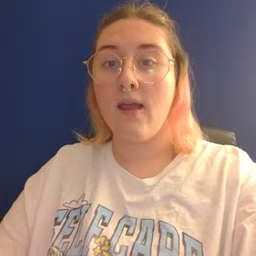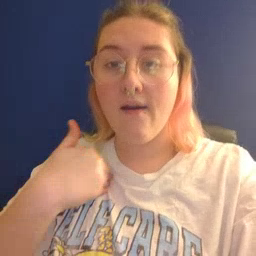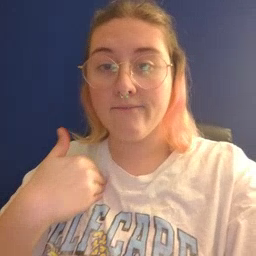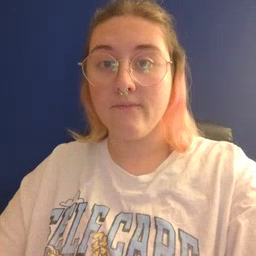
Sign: have